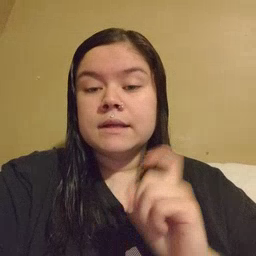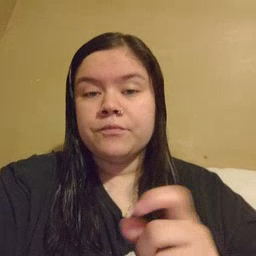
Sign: gift